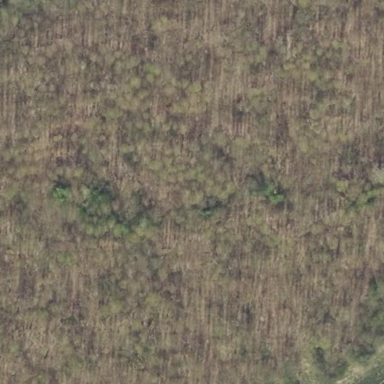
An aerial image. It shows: Forest area.